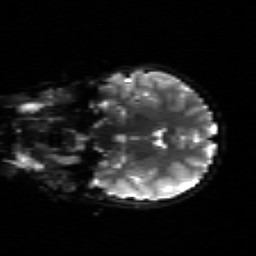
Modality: sbref
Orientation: coronal
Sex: female
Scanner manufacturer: siemens
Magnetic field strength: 3 T
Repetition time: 5 s
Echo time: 0.071 s